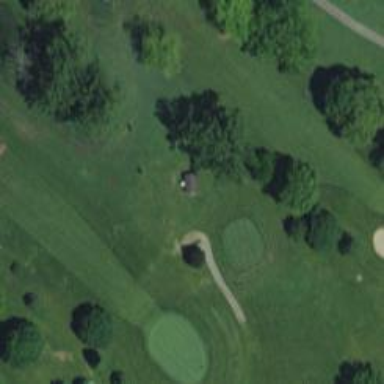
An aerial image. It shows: Service road used as golf cart path.